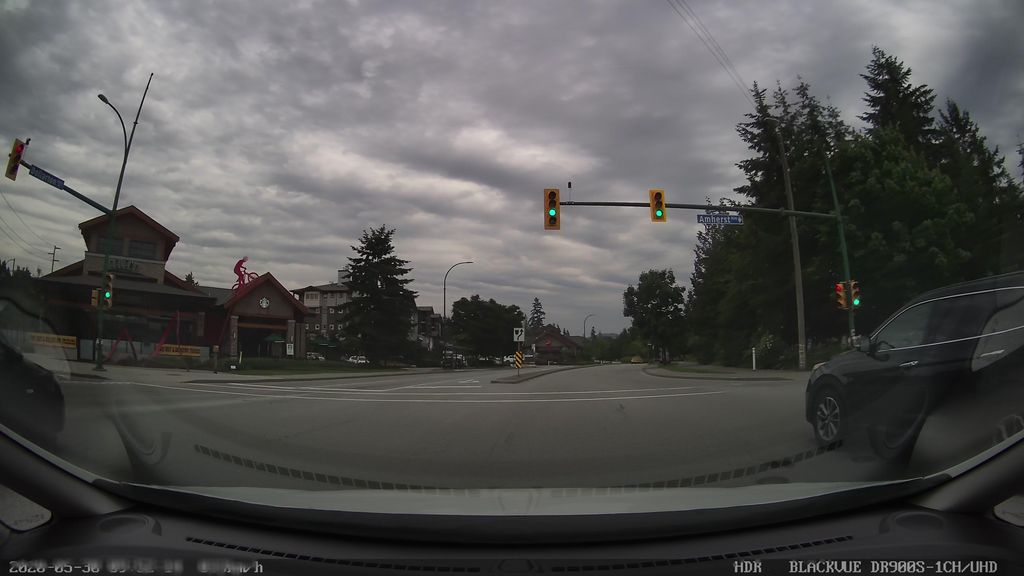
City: vancouver